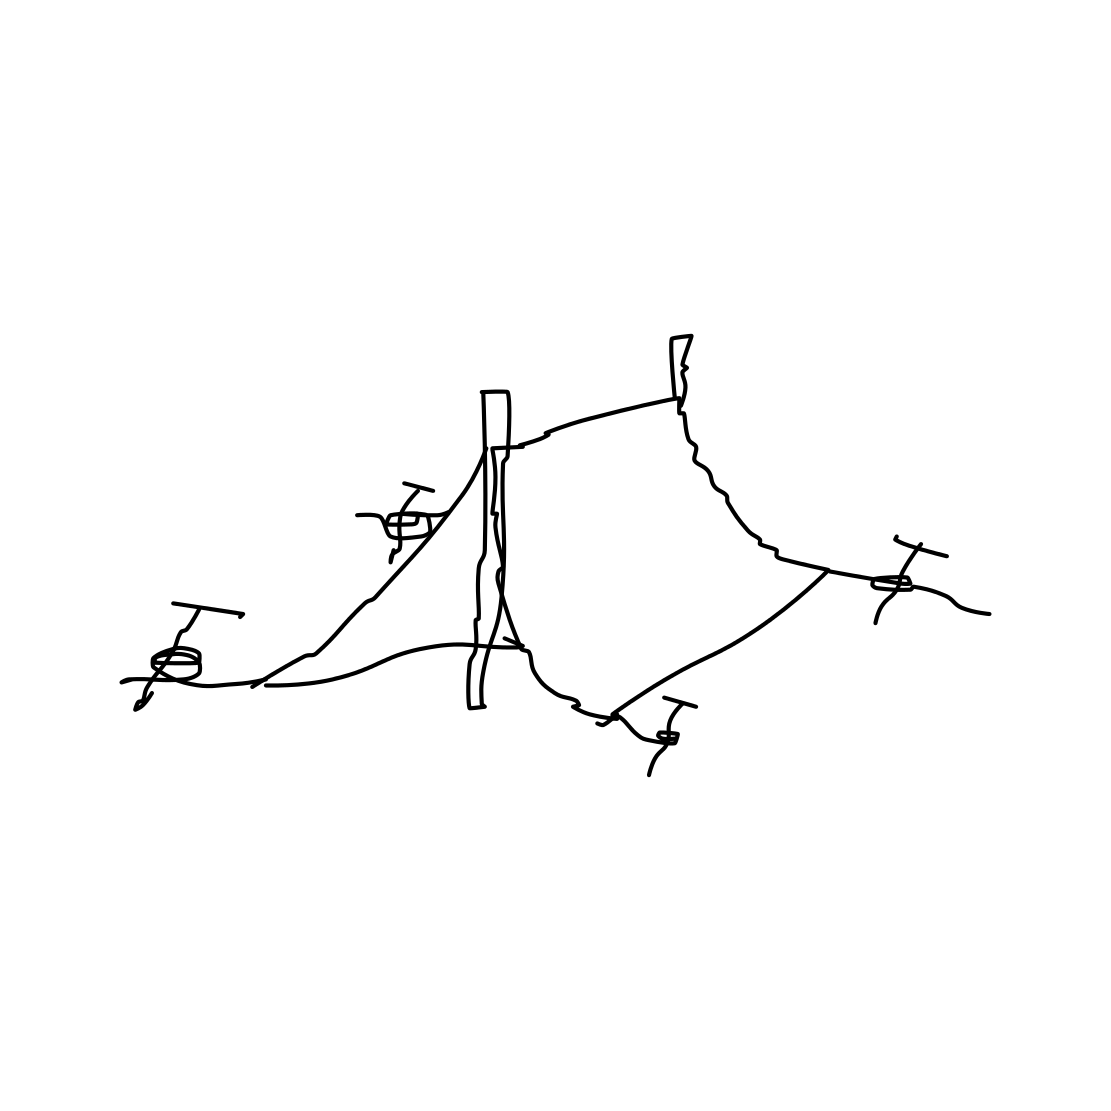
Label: tent